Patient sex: F
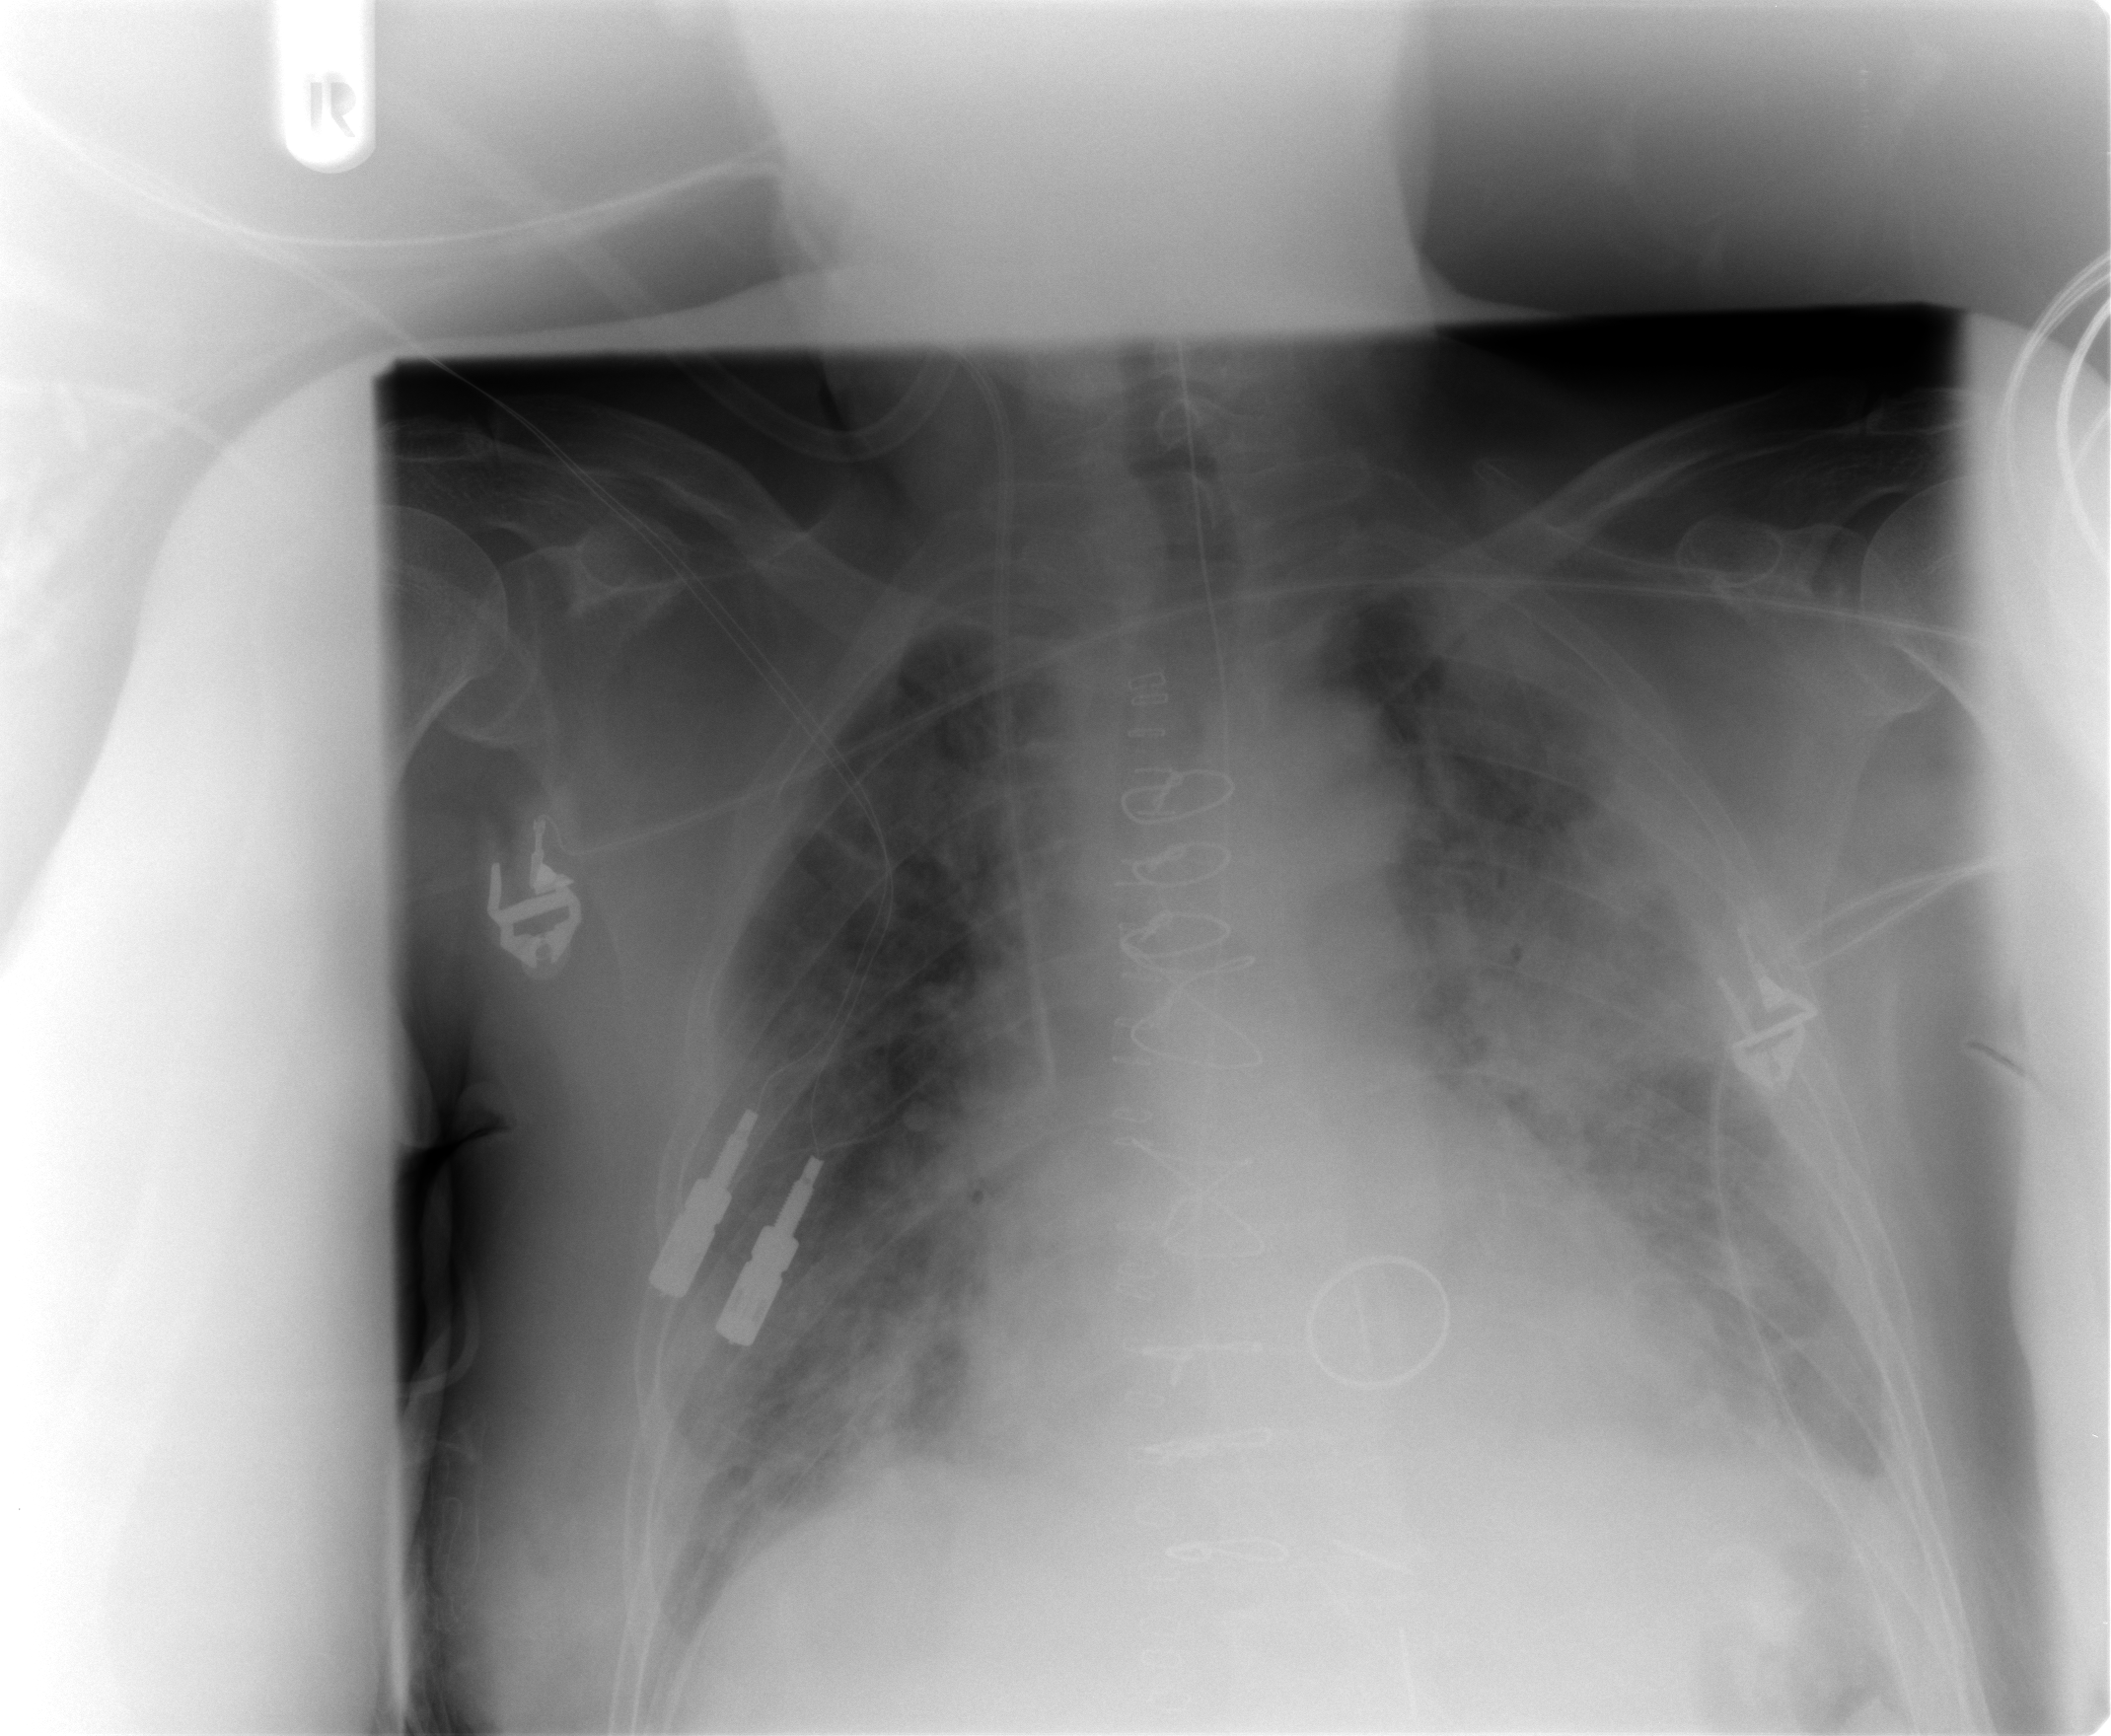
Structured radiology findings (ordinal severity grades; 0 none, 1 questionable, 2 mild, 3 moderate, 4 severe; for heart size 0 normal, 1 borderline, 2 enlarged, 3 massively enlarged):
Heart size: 2
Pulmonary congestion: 2
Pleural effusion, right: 1
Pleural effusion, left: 2
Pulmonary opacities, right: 2
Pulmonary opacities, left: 3
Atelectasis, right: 2
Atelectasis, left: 2